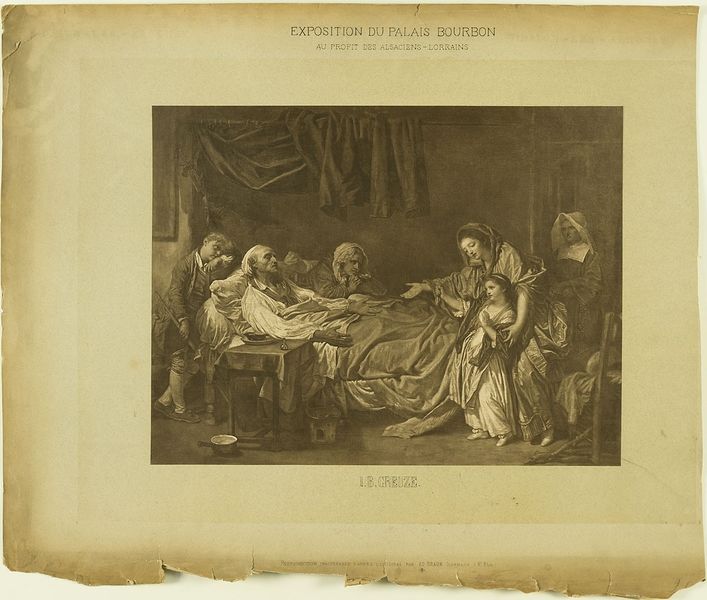
Titel: Exposition du Palais Bourbon au Profit des Alsaciens-Lorrains - I. B. Greuze
Künstler: Adolphe Braun
Standort: Hamburg
Institution: Museum für Kunst und Gewerbe Hamburg
Schlagwörter: malerei, liebe, foto, fotografie, photographie, photo, karton, kranker, patient, lichtbild, bildwerke, angewandte und bildende kunst, hessische systematik, pigmentdruck, reproduktionsfotografie, kunstreproduktion, reproduktionsphotographie, wohltätigkeit, nächstenliebe, kohledruck